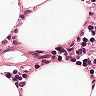
Metastatic tissue present: no